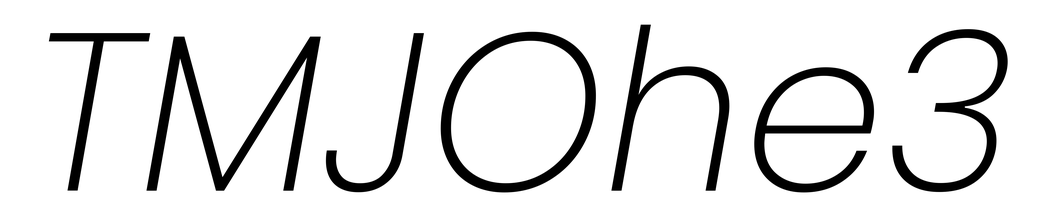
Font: Poppins-ExtraLightItalic